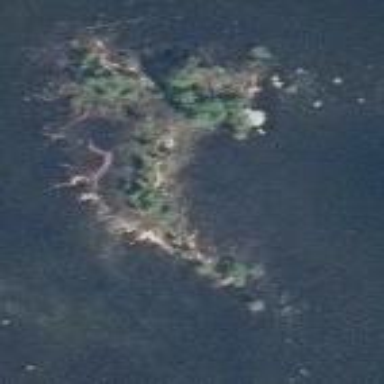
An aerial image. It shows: Islet.